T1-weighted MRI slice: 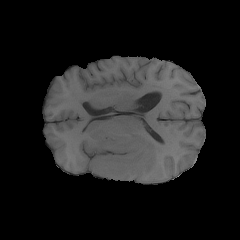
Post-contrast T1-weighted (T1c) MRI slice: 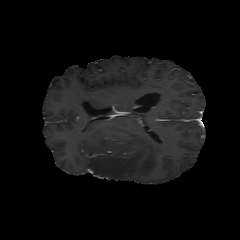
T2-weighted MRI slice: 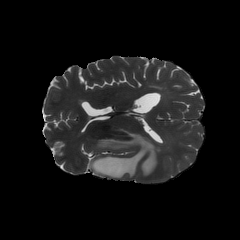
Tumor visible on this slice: yes